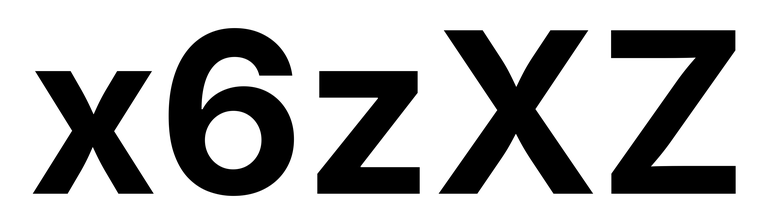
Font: Inter_Bold